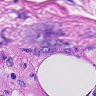
Metastatic tissue present: yes